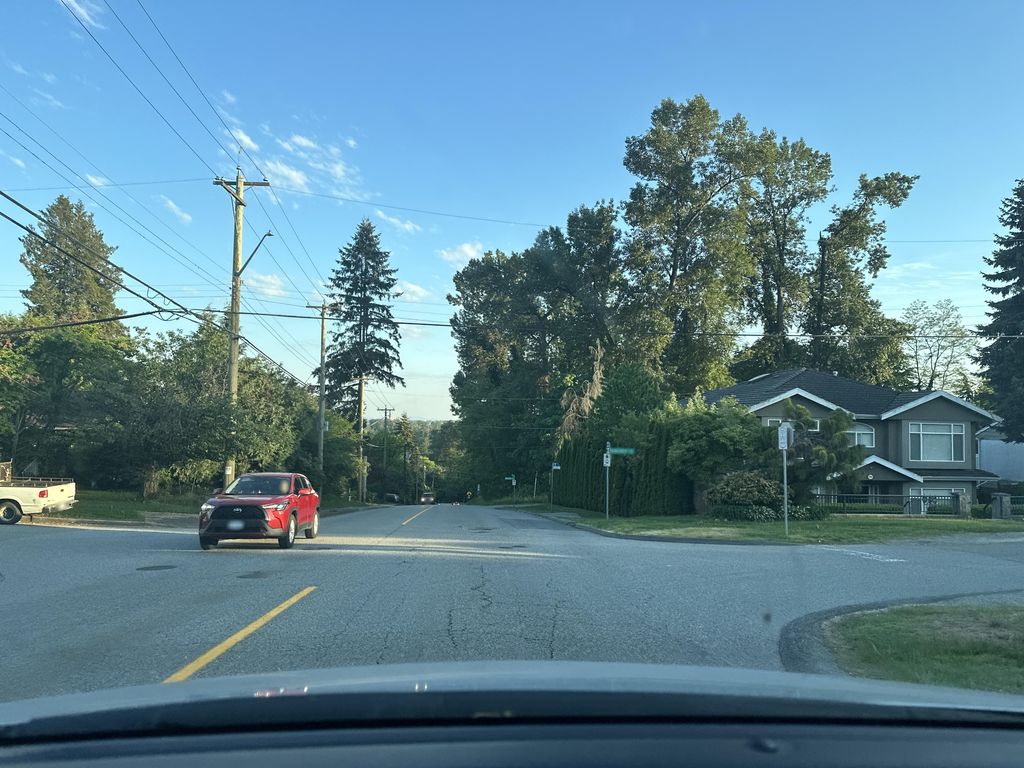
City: vancouver